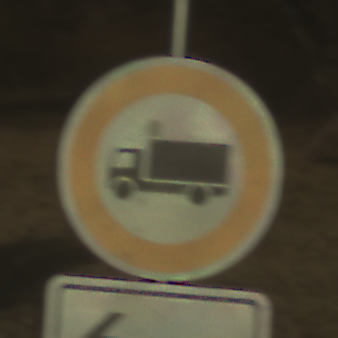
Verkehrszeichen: VerbotFuerKraftfahrzeugeUeberDreiKommaFuenfTonnen
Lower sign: RichtungsangabeDurchPfeile1
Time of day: SunriseSunset
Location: Outdoor (Nature)
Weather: Clear
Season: NotSpecified
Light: Natural